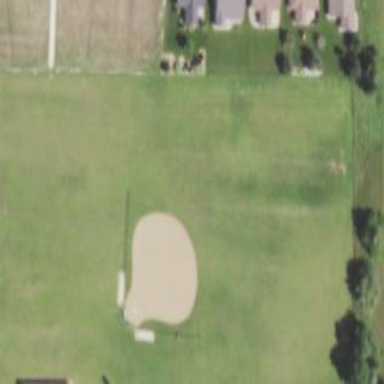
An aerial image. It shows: Baseball pitch for leisure land.